Question: I'm trying to make a circular button with a character centered inside (in this case, a right-pointing arrow for a next button). I've gotten it vertically centered by adjusting the element's line-height, but I can't find a way to move it over to the side.
I tried adding both literal and unicode (0) space characters and that didn't move the triangle at all. Padding and margin don't work on the :after selector, and don't have the desired effect if applied to the element itself.
Here's the 'rendered' code, according to firebug (I'm using SASS, so pasting the actual code would leave out all the mixin definitions and such).
'''
.flowbar--nav-image__next:after {
content: ">";
}
.flowbar--nav-image:after {
color: white;
font-size: 19px;
}
.flowbar--nav-image {
background-color: #018FD6;
background-image: -moz-linear-gradient(center top , #93E3F7, #018FD6);
border-radius: 50% 50% 50% 50%;
display: inline-block;
height: 25px;
line-height: 25px;
width: 25px;
}
'''
And the actual HTML:
'''
<span class="flowbar--nav-image flowbar--nav-image__next"></span>
'''
And here's what gets rendered:

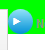
Answer: This will work:
'''
.flowbar--nav-image__next:after {
content: ">";
display:block;
margin-left:10px;
}
'''
<URL>
Or, instead, you could simply adjust the text alignment, which means you don't have to figure out the pixels yourself:
'''
.flowbar--nav-image {
text-align:center;
}
'''
<URL>